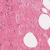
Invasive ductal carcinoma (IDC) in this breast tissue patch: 0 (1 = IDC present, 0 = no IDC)